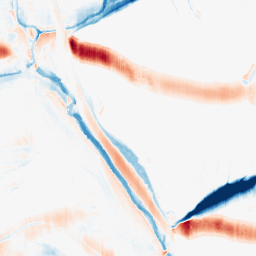
Category: morphological
Decomposition family: morphological_ellipse
Decomposition parameters: operation: average
width: 30
height: 5
Upsampling method: quadratic
Upsampling parameters: scale: 4
Upsampling scale: 4